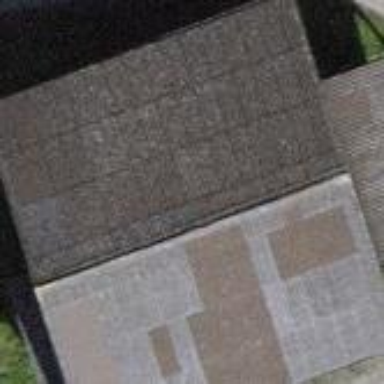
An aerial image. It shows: Shed.